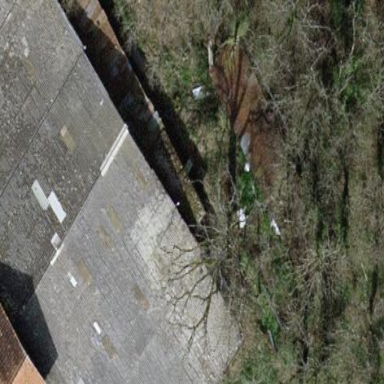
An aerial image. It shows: View of roof of building.